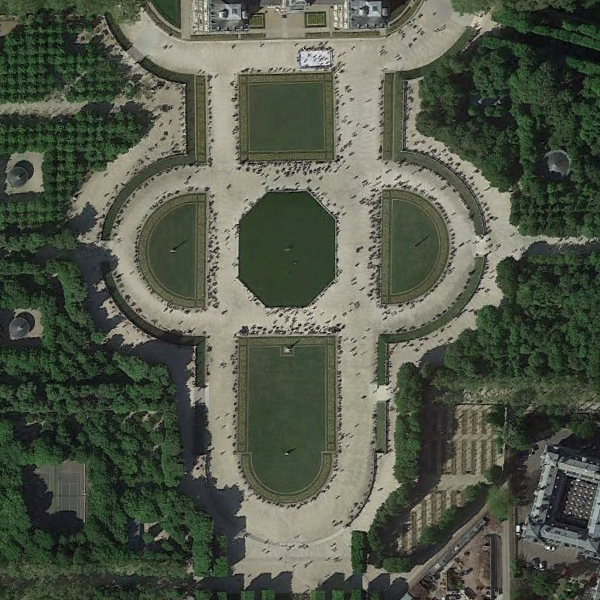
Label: Square